Question: Here is what i want:

Now in more detail:
I have 2 iframes, one on top of the other. the one above has 4 buttons/images, the one below is where a url/link will be displayed when one of these buttons/images gets clicked. i got this working...
what i want now is to have those buttons change image from inactive (ie. light pink) to active (ie. red) state when they are clicked. also, when i click on another of the 4 buttons it will turn red and the previous active (red) button/image must turn back to its inactive state (light pink). so i want 2 images here: (1) active.png and (2) inactive.png.
ALSO, i want the buttons to change to active.png when i hover over them. this i was able to manage with onmouseover and onmouseout effect. its just the ACTIVE part is what i cant figure out.
do i need javascript or can i do without it in case some user has it disabled?
i was also thinking about maybe using radio buttons and then skinning them with my active.png and inactive.png using css or something, but i dont know how to do this either :P i dont know what is the best and simplest way to go?
------------UPDATE-----------
ok i got something working but im not all the way there yet. it might not even be the way to go, but what i've done is create 4 links and given them all an id (ie.button1, button2..)
then in css i did this for each:
button1 { width: 66px; height: 70px; display: block; background-image:url(images/inactive1.png); }
button1:hover { width: 66px; height: 70px; display: block; background-image:url(images/active1.png); }
button1:focus{ width: 66px; height: 70px; display: block; background-image:url(images/active1.png); }
but i dont want it to loose focus unless another one of the buttons is clicked. cuz now its loosing focus if i click anywhere on the page :( how can i fix this?
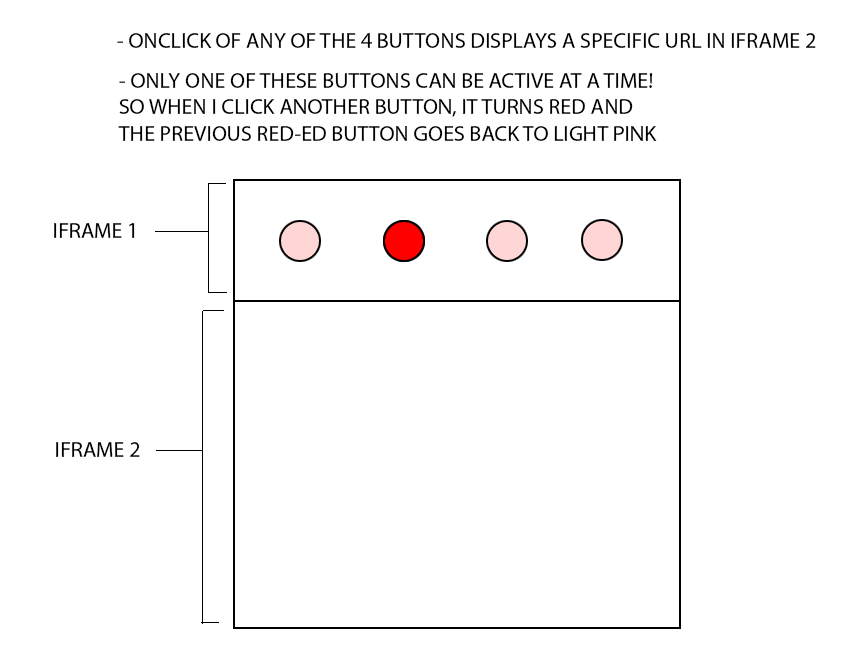
Answer: I made these two files that cover all:
'''
<!DOCTYPE html>
<html>
<head runat="server">
<title>Deep East Music</title>
<script type="text/javascript" src="http://ajax.googleapis.com/ajax/libs/jquery/1.9.1/jquery.min.js"></script>
<style type="text/css">
.buttons { float:left; width:60px; height:25px; margin:10px 0 0 5px; cursor:pointer; }
.buttons[isselected = "true"] { background-color:#ff7373; }
.buttons[isselected = "false"] { background-color:#cccccc; }
</style>
<script type="text/javascript">
$(document).ready(function () {
$("#button1").click(function () {
$(".buttons").attr("isselected", "false");
$(this).attr("isselected", "true");
$("#myiframe").attr("src", "https://w.soundcloud.com/player/?url=http%3A%2F%2Fapi.soundcloud.com%2Ftracks%2F38593173");
});
$("#button2").click(function () {
$(".buttons").attr("isselected", "false");
$(this).attr("isselected", "true");
$("#myiframe").attr("src", "https://w.soundcloud.com/player/?url=http%3A%2F%2Fapi.soundcloud.com%2Ftracks%2F37674430");
////Use one of these if you need to reload the iframe
//$('#myiframe').contentWindow.location.reload(true);
//$("#myiframe").attr("src", $("#myiframe").attr("src"));
});
$("#button3").click(function () {
$(".buttons").attr("isselected", "false");
$(this).attr("isselected", "true");
$("#myiframe").attr("src", "https://w.soundcloud.com/player/?url=http%3A%2F%2Fapi.soundcloud.com%2Fplaylists%2F3442336");
});
$("#button4").click(function () {
$(".buttons").attr("isselected", "false");
$(this).attr("isselected", "true");
$("#myiframe").attr("src", "https://w.soundcloud.com/player/?url=http%3A%2F%2Fapi.soundcloud.com%2Ftracks%2F38359257");
});
});
function ClickedButton1 () {
$("#myiframe").attr("src", "https://w.soundcloud.com/player/?url=http%3A%2F%2Fapi.soundcloud.com%2Ftracks%2F38593173");
return false;
};
function ClickedButton2 () {
$("#myiframe").attr("src", "https://w.soundcloud.com/player/?url=http%3A%2F%2Fapi.soundcloud.com%2Ftracks%2F37674430");
return false;
};
function ClickedButton3 () {
$("#myiframe").attr("src", "https://w.soundcloud.com/player/?url=http%3A%2F%2Fapi.soundcloud.com%2Fplaylists%2F3442336");
return false;
};
function ClickedButton4 () {
$("#myiframe").attr("src", "https://w.soundcloud.com/player/?url=http%3A%2F%2Fapi.soundcloud.com%2Ftracks%2F38359257");
return false;
};
</script>
</head>
<body>
<div>
<div id="button1" class="buttons" isselected="true">button1</div>
<div id="button2" class="buttons" isselected="false">button2</div>
<div id="button3" class="buttons" isselected="false">button3</div>
<div id="button4" class="buttons" isselected="false">button4</div>
<iframe id="mybuttonsiframe" width="100%" height="60" scrolling="no" frameborder="no" src="buttons.htm"></iframe>
<iframe id="myiframe" width="100%" height="166" scrolling="no" frameborder="no" src="https://w.soundcloud.com/player/?url=http%3A%2F%2Fapi.soundcloud.com%2Ftracks%2F38593173"></iframe>
</div>
</body>
</html>
'''
And buttons.htm looks like:
'''
<!DOCTYPE html>
<html>
<head runat="server">
<title>Deep East Music</title>
<script type="text/javascript" src="http://ajax.googleapis.com/ajax/libs/jquery/1.9.1/jquery.min.js"></script>
<style type="text/css">
/* CSS Here */
.iframebuttons { float:left; width:100px; height:25px; margin:10px 0 0 5px; cursor:pointer; }
.iframebuttons[isselected = "true"] { background-color:#ff7373; }
.iframebuttons[isselected = "false"] { background-color:#cccccc; }
</style>
<script type="text/javascript">
$(document).ready(function () {
$("#iframebutton1").click(function () {
$(".iframebuttons").attr("isselected", "false");
$(this).attr("isselected", "true");
parent.ClickedButton1();
});
$("#iframebutton2").click(function () {
$(".iframebuttons").attr("isselected", "false");
$(this).attr("isselected", "true");
parent.ClickedButton2();
});
$("#iframebutton3").click(function () {
$(".iframebuttons").attr("isselected", "false");
$(this).attr("isselected", "true");
parent.ClickedButton3();
});
$("#iframebutton4").click(function () {
$(".iframebuttons").attr("isselected", "false");
$(this).attr("isselected", "true");
parent.ClickedButton4();
});
});
</script>
</head>
<body>
<input type="button" id="iframebutton1" class="iframebuttons" isselected="true" value="iframebutton1" />
<input type="button" id="iframebutton2" class="iframebuttons" isselected="false" value="iframebutton2" />
<input type="button" id="iframebutton3" class="iframebuttons" isselected="false" value="iframebutton3" />
<input type="button" id="iframebutton4" class="iframebuttons" isselected="false" value="iframebutton4" />
</body>
</html>
'''